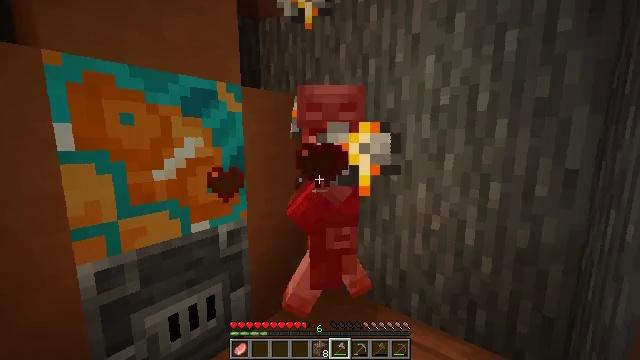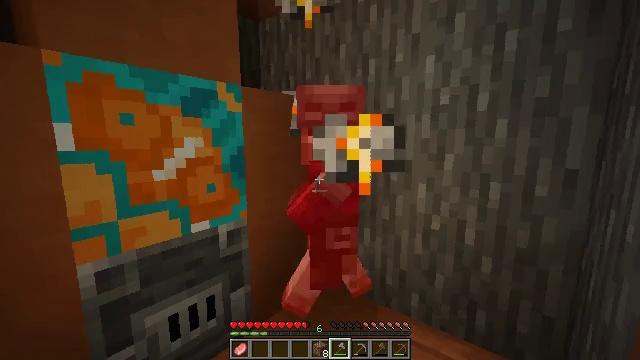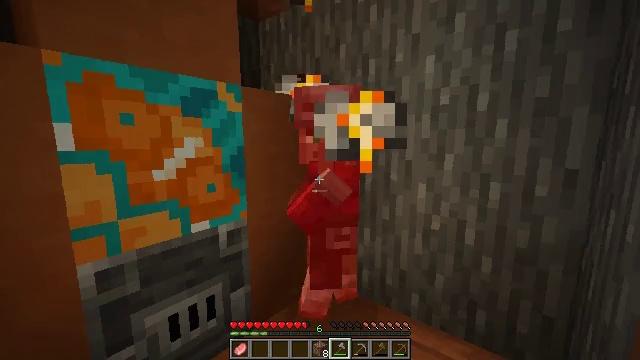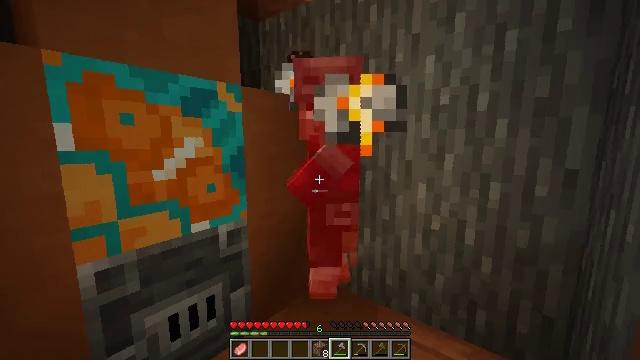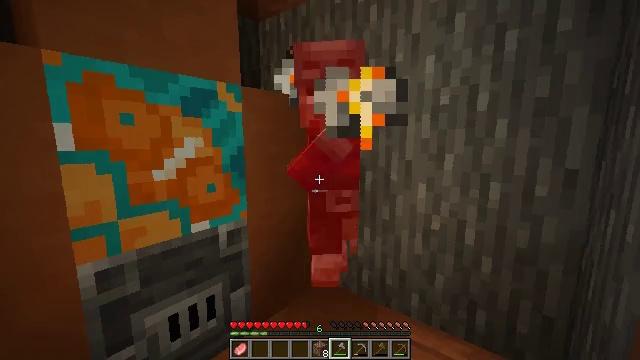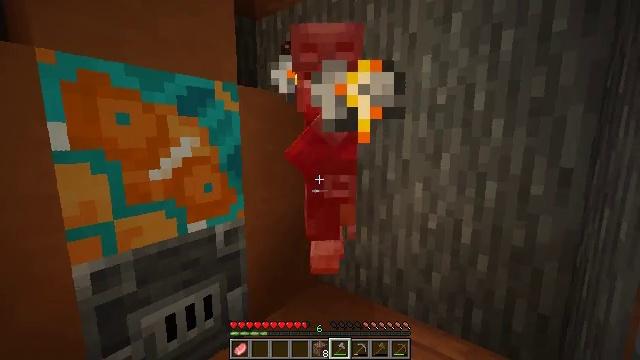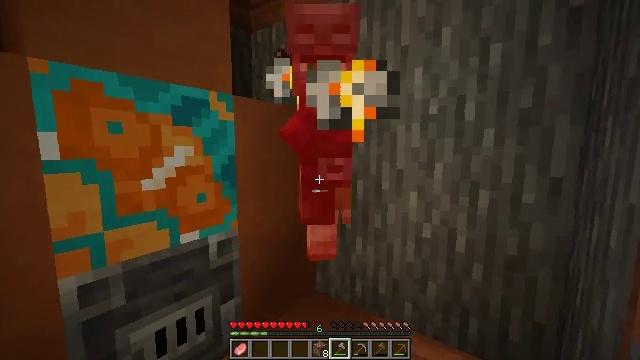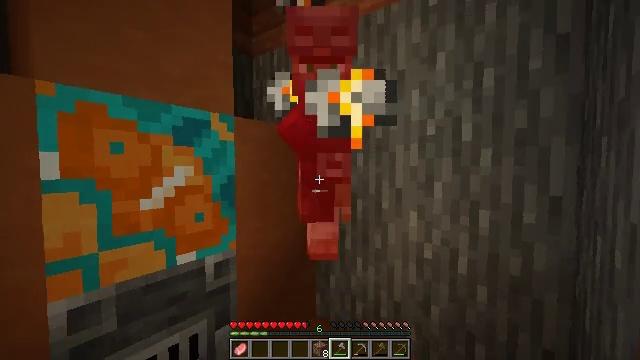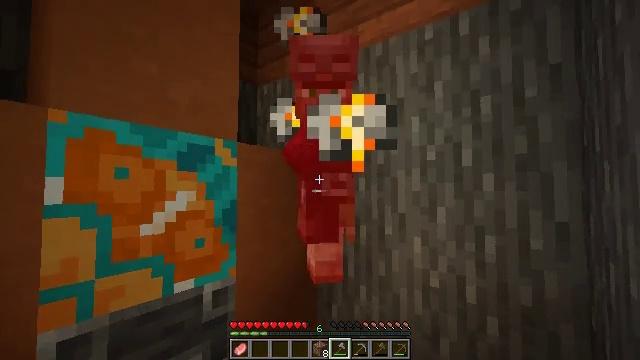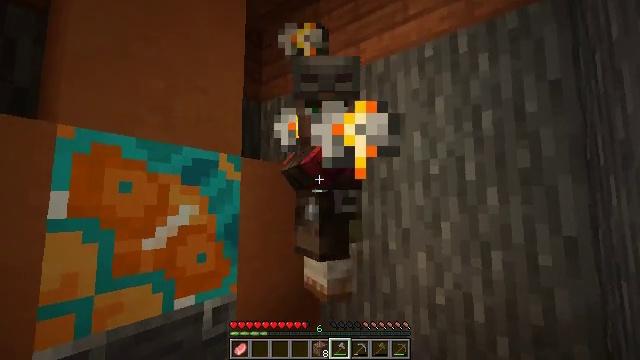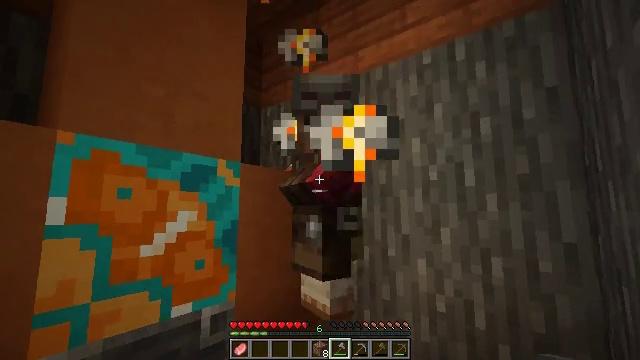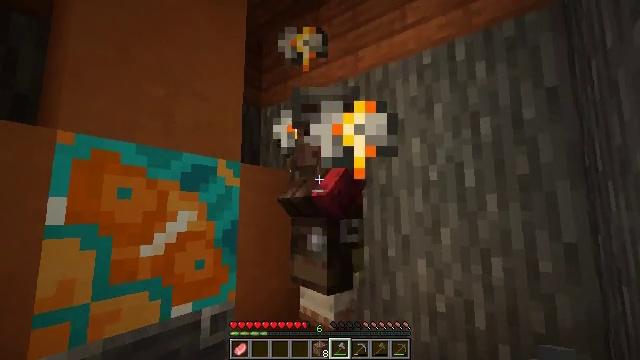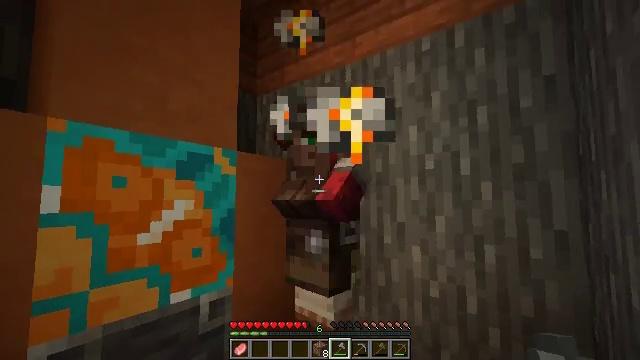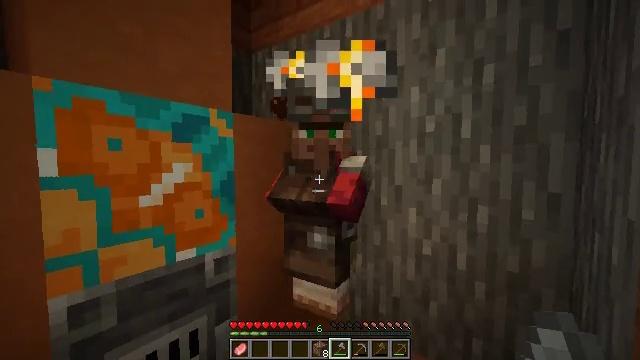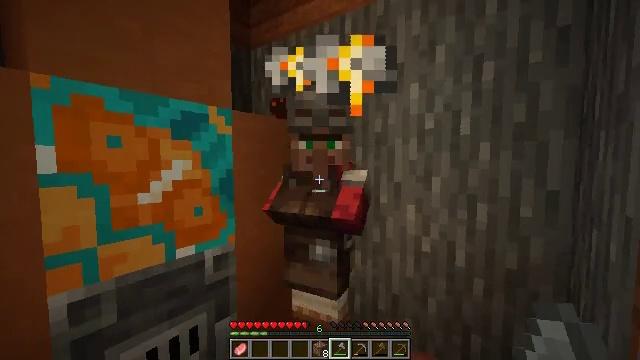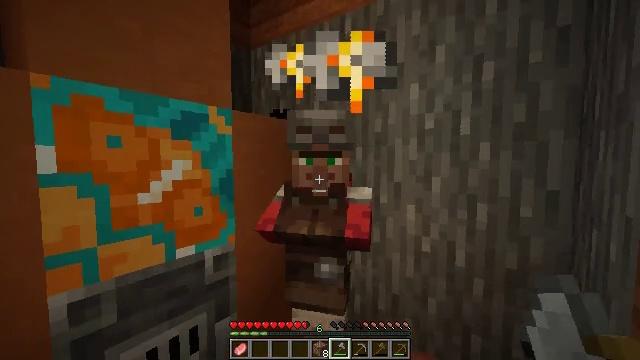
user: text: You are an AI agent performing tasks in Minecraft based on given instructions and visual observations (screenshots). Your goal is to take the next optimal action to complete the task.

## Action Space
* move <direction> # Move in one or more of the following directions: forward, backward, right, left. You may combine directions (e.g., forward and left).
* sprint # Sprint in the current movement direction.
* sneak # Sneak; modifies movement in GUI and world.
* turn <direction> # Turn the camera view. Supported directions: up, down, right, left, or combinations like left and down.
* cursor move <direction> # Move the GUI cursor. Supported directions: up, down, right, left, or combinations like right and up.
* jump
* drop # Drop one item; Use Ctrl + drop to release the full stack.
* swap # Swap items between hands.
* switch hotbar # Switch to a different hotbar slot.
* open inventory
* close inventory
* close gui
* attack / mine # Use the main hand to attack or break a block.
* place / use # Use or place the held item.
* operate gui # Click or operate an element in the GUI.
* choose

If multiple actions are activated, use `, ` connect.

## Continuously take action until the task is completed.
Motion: motion action
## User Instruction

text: Hunt the villager.
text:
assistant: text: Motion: no_op
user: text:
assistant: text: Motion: no_op
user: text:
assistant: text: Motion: no_op
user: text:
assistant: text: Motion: no_op
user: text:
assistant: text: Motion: no_op
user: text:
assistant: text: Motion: turn right and up
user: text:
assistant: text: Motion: turn up
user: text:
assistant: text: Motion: turn up
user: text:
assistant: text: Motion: turn up
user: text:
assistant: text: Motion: turn up
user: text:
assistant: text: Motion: no_op
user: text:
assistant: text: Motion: turn down
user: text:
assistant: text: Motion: turn down
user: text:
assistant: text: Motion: no_op
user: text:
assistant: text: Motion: no_op
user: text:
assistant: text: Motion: move forward, attack / mine
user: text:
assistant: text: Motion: move forward, attack / mine
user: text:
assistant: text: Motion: move forward, attack / mine
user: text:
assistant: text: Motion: no_op
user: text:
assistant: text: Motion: turn left
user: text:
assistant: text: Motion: no_op
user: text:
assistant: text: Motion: no_op